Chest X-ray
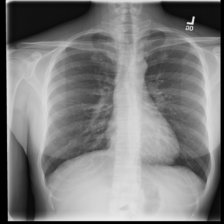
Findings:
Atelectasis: negative
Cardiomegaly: negative
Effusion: negative
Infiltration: negative
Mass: negative
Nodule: negative
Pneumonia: negative
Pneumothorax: negative
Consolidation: negative
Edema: negative
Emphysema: negative
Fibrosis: negative
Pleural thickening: negative
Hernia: negative